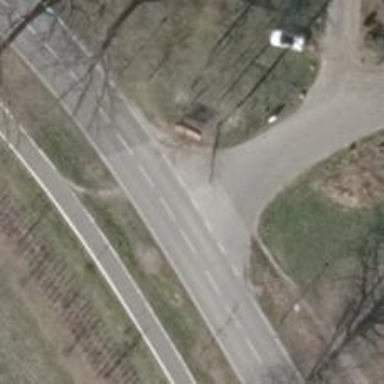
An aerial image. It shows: Secondary road with asphalt surface.